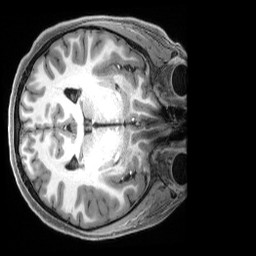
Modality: T1w
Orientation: axial
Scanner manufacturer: siemens
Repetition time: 2.5 s
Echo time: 0.00231 s